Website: bh-photo
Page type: receipt
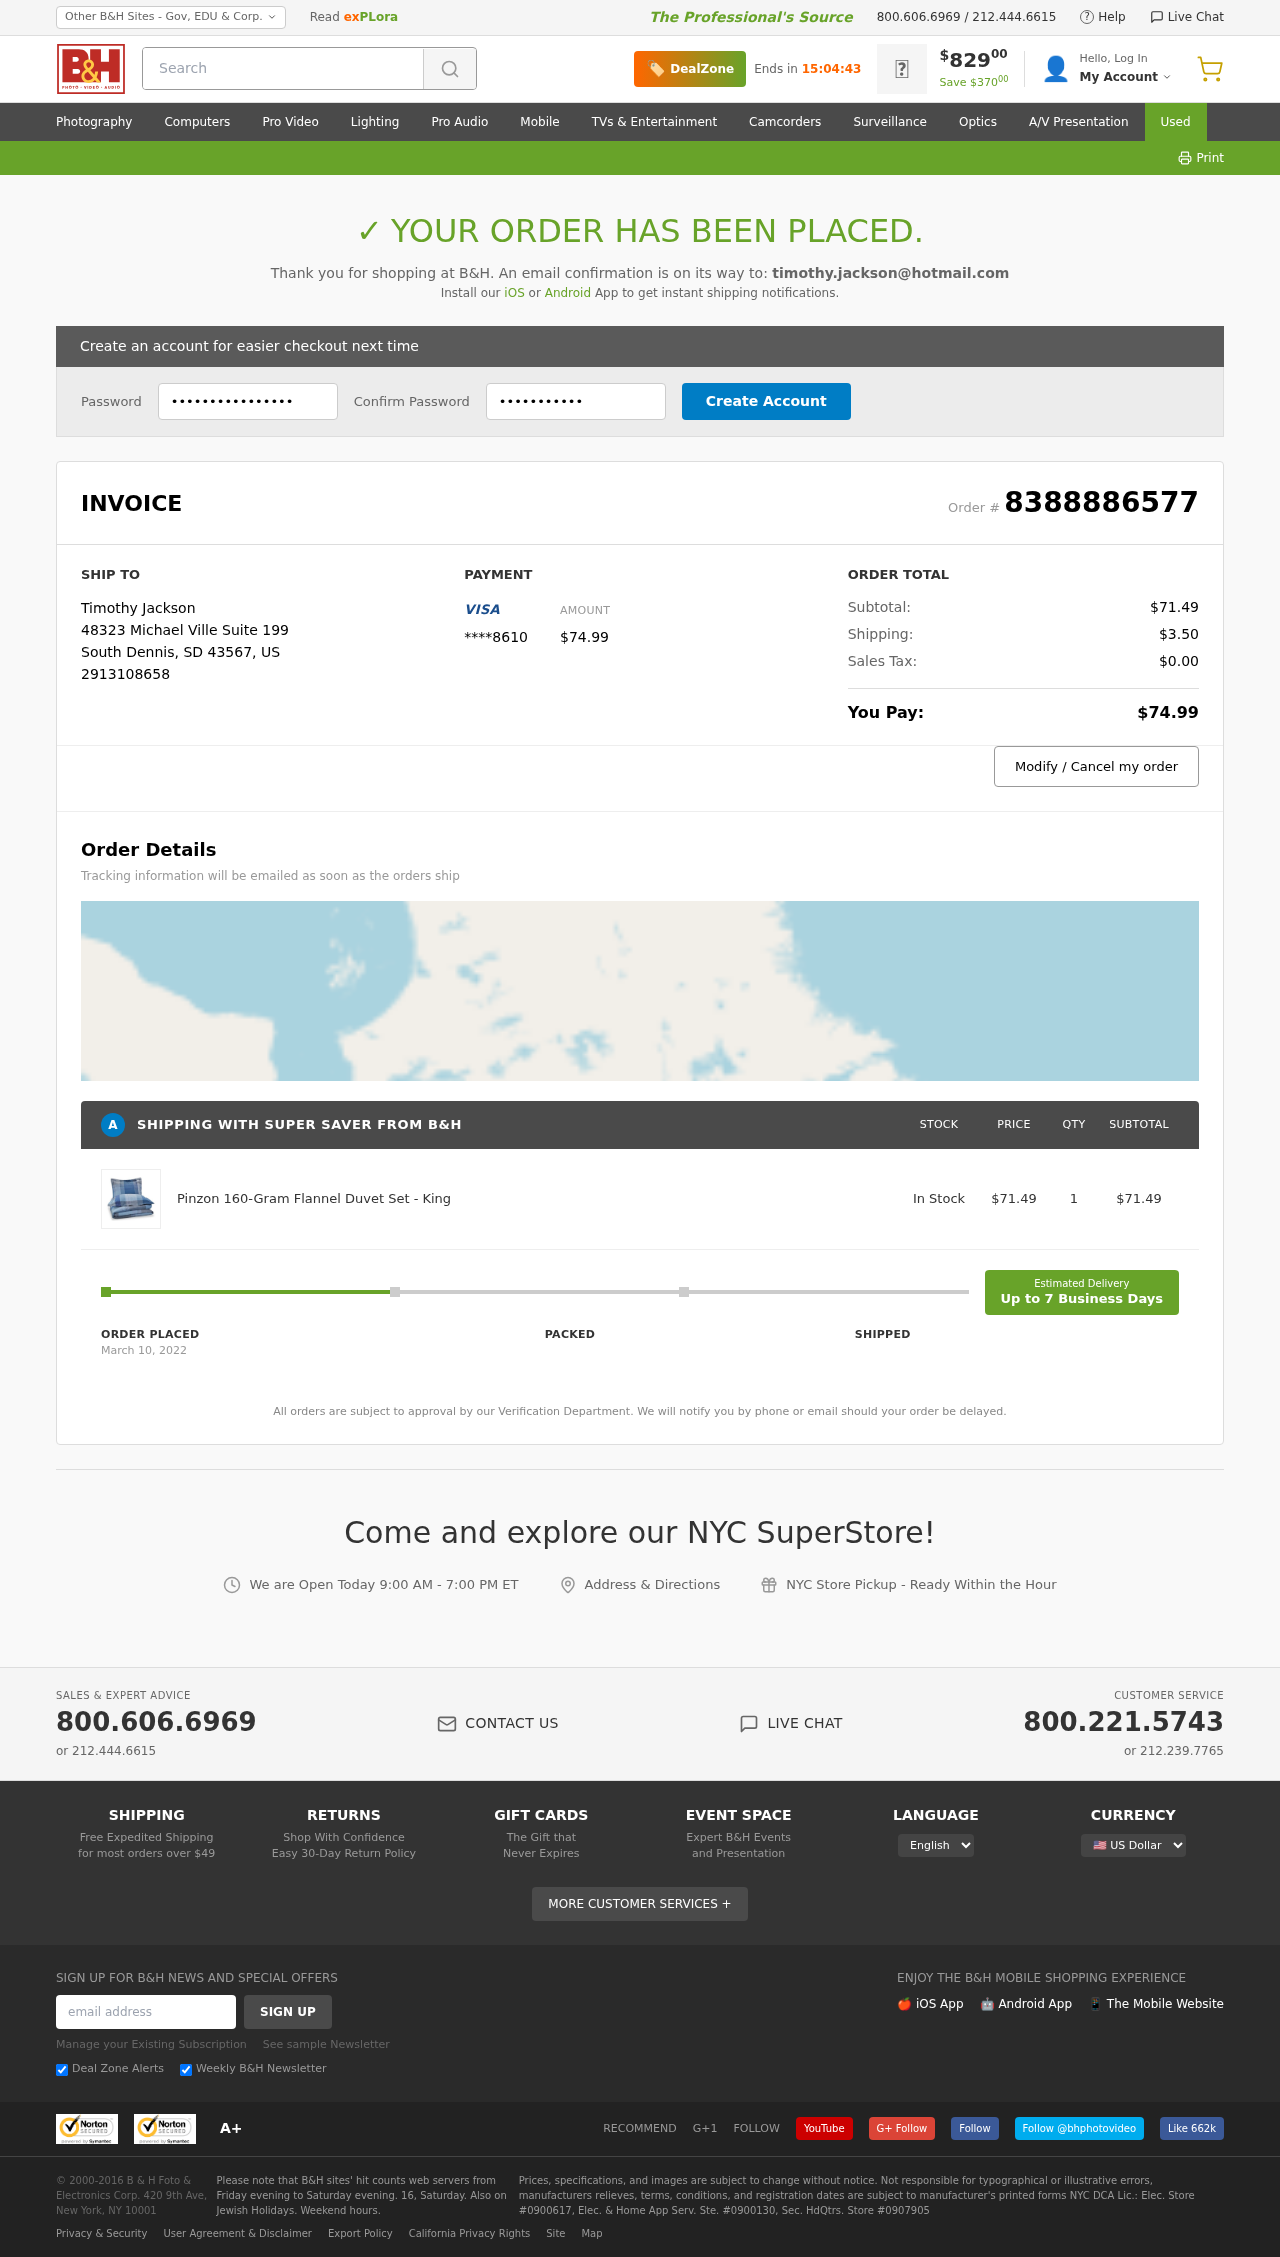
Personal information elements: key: PII_CARD_LAST4
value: ****8610
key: PII_CITY
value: South Dennis
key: PII_COUNTRY_CODE
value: US
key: PII_EMAIL
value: timothy.jackson@hotmail.com
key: PII_FULLNAME
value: Timothy Jackson
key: PII_PHONE
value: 2913108658
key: PII_POSTCODE
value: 43567
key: PII_STATE_ABBR
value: SD
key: PII_STREET
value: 48323 Michael Ville Suite 199
Product elements: key: PRODUCT1_NAME
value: Pinzon 160-Gram Flannel Duvet Set - King
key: PRODUCT1_PRICE
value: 71.49
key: PRODUCT1_QUANTITY
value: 1
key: PRODUCT1_SUBTOTAL
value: $71.49
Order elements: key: ORDER_ID
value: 8388886577
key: ORDER_TOTAL
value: $74.99
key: ORDER_SUBTOTAL
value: $71.49
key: ORDER_SHIPPING_COST
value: $3.50
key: ORDER_TAX
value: $0.00
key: ORDER_DATE
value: March 10, 2022
Search elements: key: HEADER_SEARCH
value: Search